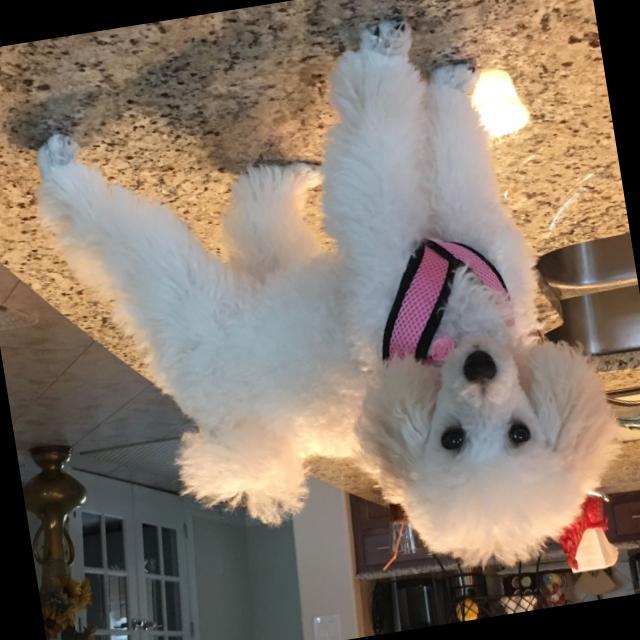
Healthy canine skin — no visible lesions, inflammation, or abnormalities. The skin and coat appear normal.